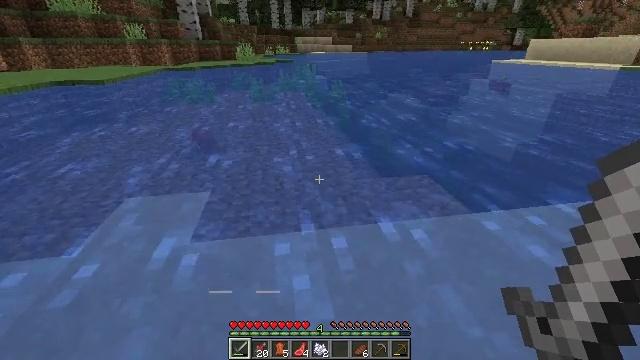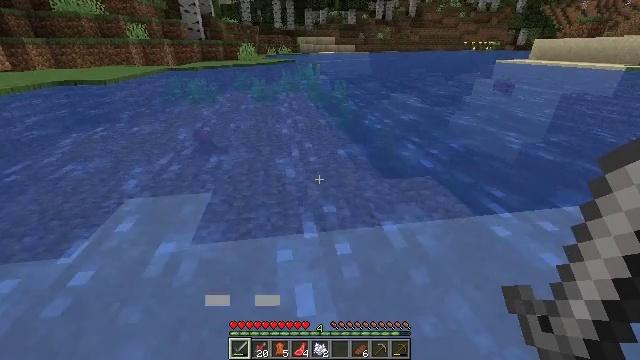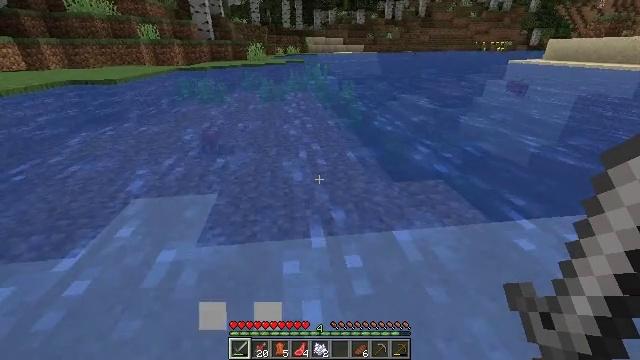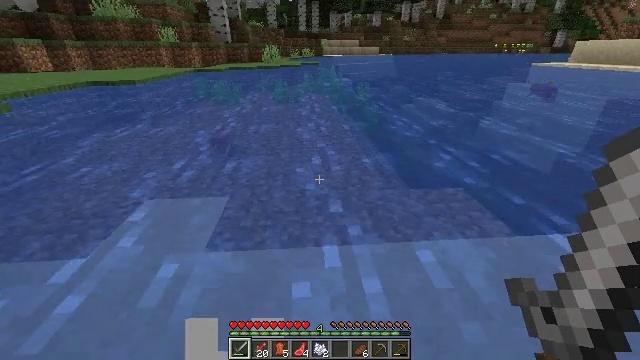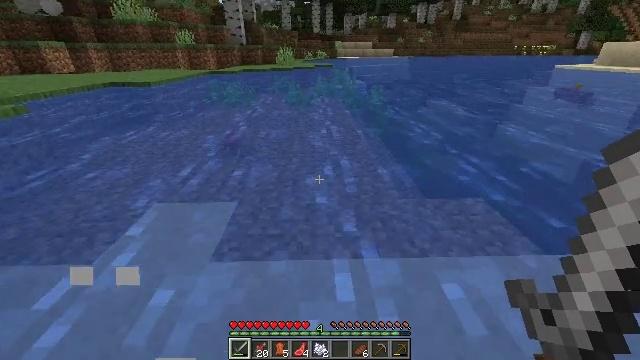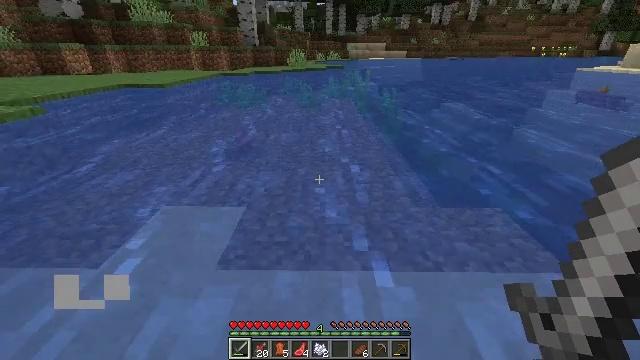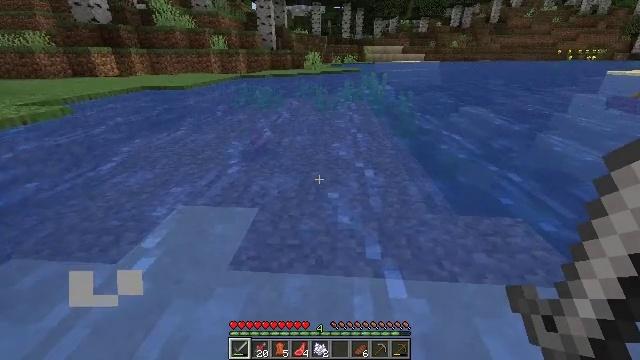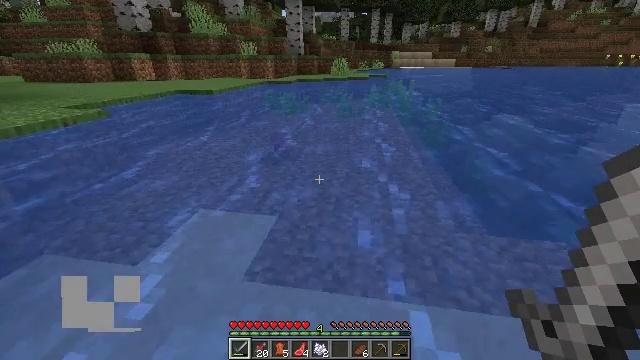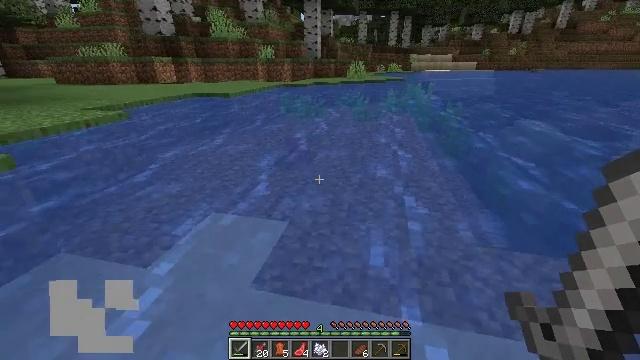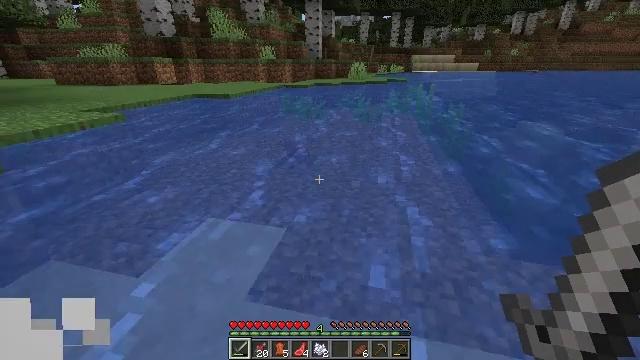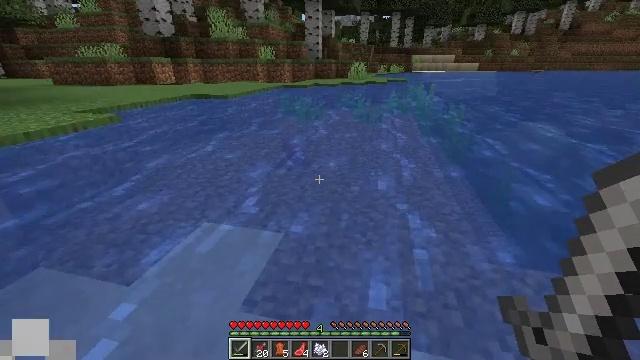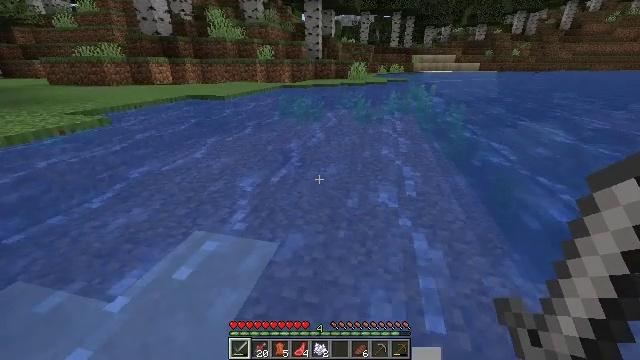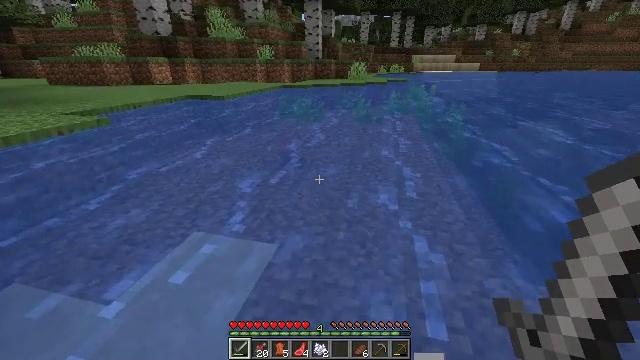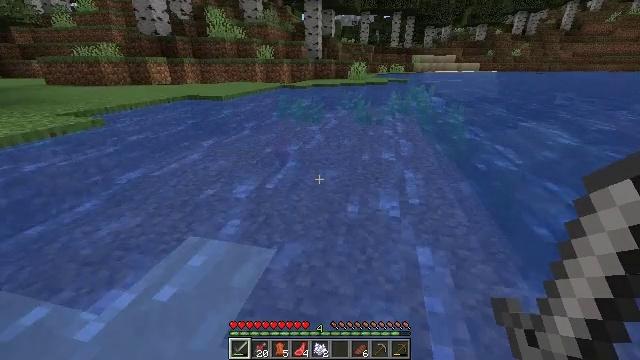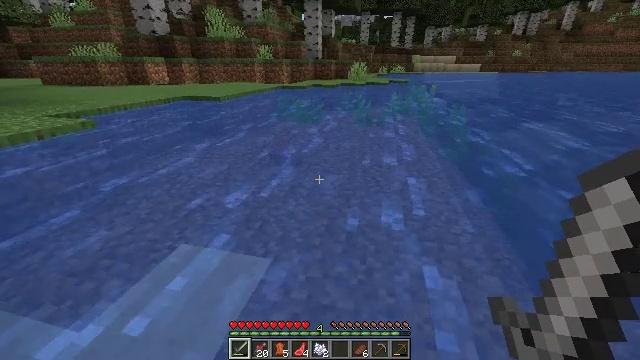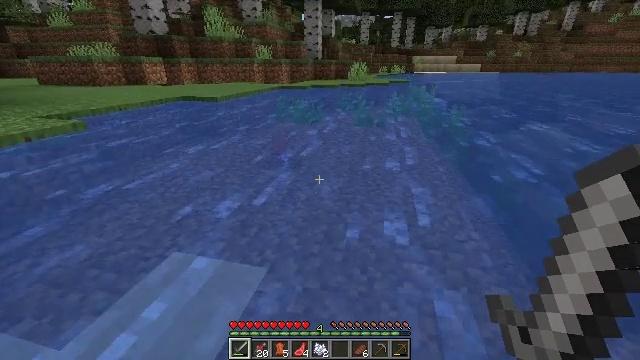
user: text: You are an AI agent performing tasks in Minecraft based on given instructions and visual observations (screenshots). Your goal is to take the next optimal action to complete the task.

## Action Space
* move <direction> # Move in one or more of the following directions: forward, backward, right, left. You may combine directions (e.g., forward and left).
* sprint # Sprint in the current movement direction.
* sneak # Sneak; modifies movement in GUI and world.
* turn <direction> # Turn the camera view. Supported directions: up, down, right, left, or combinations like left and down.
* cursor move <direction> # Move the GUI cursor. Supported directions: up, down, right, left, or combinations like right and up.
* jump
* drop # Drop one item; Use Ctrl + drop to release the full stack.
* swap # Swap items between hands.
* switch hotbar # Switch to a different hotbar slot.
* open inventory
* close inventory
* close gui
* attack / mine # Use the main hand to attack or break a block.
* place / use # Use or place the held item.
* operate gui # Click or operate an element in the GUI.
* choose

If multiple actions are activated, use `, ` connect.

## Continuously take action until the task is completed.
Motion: motion action
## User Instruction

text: Clear the seagrass to get an item.
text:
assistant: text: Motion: move forward
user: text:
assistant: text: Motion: move forward, turn left
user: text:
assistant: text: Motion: move forward, turn left
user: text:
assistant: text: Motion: move forward, turn left
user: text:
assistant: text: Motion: move forward, turn left
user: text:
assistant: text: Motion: move forward, turn left
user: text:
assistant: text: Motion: move forward, turn left and up
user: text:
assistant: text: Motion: move forward, turn left
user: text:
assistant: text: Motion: move forward
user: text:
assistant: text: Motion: move forward
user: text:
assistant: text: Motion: move forward
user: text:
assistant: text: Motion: move forward
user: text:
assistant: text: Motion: move forward
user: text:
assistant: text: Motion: move forward
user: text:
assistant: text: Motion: move forward
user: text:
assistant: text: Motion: move forward
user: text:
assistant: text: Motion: move forward, sprint
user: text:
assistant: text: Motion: move forward, sprint
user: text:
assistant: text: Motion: move forward, sprint
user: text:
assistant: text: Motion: move forward, sprint
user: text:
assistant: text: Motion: move forward, sprint
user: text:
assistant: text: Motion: move forward
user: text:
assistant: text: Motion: move forward
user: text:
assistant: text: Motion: move forward
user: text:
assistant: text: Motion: move forward
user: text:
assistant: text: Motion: move forward, turn left
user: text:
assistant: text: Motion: move forward
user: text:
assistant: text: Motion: move forward
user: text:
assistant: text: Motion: move forward
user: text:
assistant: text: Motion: move forward